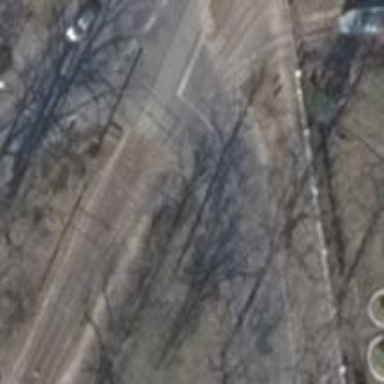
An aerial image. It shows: Tram railway siding.